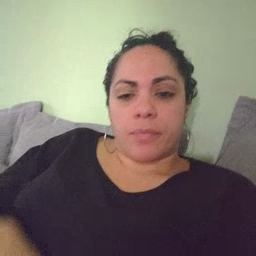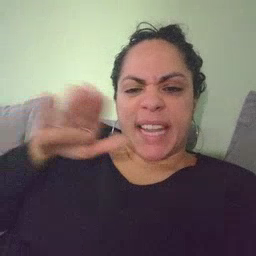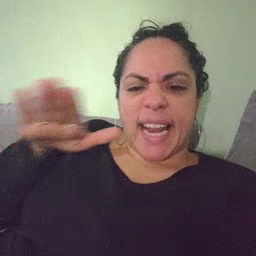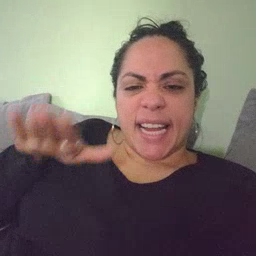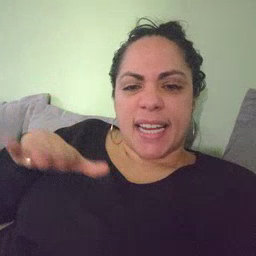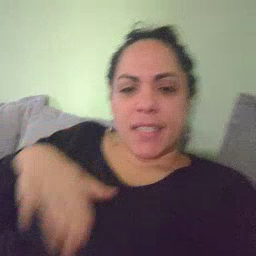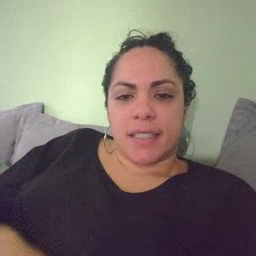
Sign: clean